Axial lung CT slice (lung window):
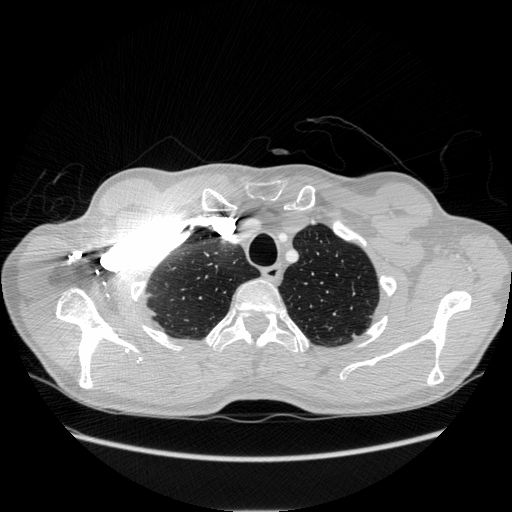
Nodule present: no